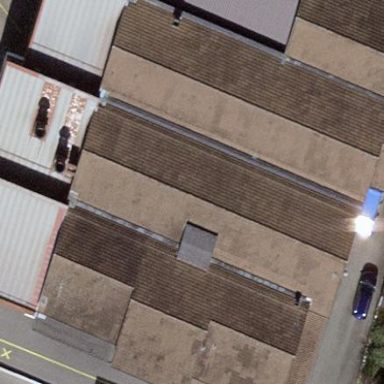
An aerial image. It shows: Commercial building with gabled roof.